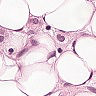
Metastatic tissue present: yes